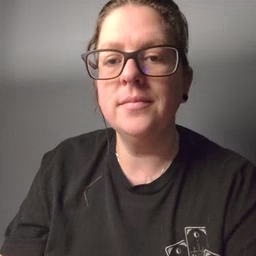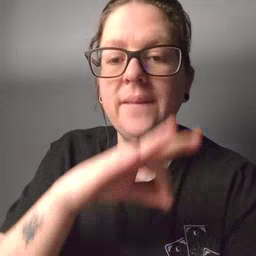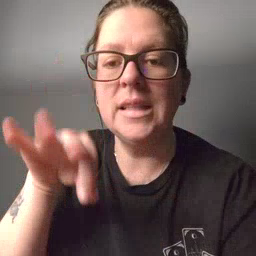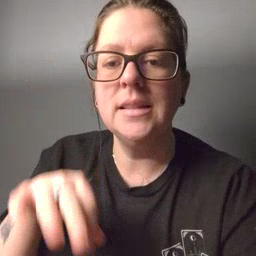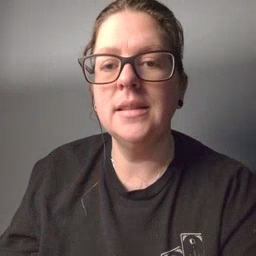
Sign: feet